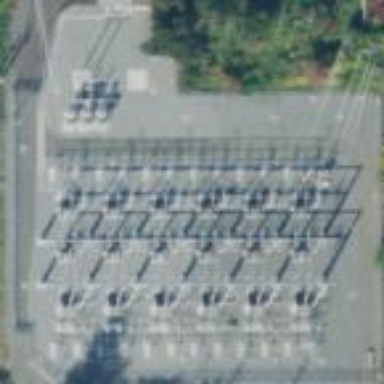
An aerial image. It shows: Substation surrounded by fence.